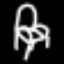
Label: chair